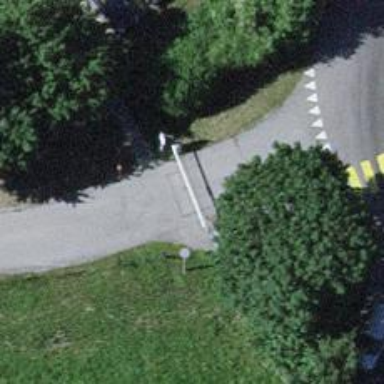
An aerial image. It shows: Lift gate barrier.